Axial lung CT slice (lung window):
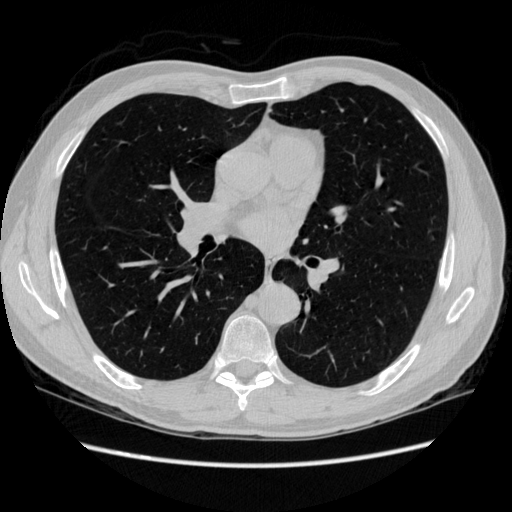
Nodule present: no